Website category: movie
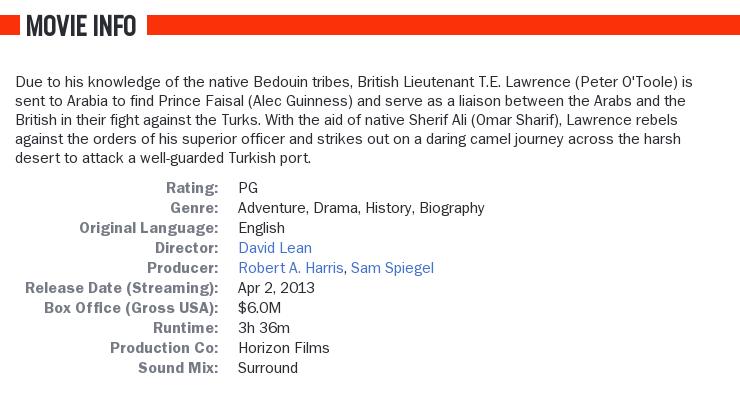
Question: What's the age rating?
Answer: PG

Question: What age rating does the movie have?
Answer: PG

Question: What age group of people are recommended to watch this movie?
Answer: PG

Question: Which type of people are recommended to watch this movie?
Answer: PG

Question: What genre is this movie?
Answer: adventure, drama, history, biography

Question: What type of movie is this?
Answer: adventure, drama, history, biography

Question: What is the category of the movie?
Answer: adventure, drama, history, biography

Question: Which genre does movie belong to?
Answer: adventure, drama, history, biography

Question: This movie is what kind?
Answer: adventure, drama, history, biography

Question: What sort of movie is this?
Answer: adventure, drama, history, biography

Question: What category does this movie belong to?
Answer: adventure, drama, history, biography

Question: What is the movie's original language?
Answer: English

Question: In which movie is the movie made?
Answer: English

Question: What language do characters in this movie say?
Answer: English

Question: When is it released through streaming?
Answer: Apr 2, 2013

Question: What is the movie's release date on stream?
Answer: Apr 2, 2013

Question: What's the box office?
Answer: $6.0M

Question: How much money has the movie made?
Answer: $6.0M

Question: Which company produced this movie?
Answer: Horizon Films

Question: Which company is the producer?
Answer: Horizon Films

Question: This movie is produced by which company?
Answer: Horizon Films

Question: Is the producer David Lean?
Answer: no

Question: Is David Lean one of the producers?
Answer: no

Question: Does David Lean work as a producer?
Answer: no

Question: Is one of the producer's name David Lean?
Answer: no

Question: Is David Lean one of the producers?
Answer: no

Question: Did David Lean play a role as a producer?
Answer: no

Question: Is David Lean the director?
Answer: yes

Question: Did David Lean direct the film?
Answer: yes

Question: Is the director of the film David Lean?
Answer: yes

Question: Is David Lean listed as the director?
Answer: yes

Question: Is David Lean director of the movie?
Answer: yes

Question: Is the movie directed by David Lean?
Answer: yes

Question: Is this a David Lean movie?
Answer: yes

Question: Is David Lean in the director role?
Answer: yes

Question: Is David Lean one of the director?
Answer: yes

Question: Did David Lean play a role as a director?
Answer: yes

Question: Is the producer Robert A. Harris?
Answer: yes

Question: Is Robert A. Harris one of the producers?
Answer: yes

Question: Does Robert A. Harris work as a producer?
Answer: yes

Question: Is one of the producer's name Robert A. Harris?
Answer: yes

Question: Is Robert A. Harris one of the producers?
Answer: yes

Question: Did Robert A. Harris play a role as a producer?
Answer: yes

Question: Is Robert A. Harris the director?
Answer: no

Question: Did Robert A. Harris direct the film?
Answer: no

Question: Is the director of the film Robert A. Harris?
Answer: no

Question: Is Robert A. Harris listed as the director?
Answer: no

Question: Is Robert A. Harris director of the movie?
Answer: no

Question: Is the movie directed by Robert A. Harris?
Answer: no

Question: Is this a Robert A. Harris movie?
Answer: no

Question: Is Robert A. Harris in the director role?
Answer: no

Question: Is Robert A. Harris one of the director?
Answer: no

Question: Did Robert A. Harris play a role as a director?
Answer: no

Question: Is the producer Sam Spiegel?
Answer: yes

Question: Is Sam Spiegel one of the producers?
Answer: yes

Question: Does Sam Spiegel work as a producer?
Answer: yes

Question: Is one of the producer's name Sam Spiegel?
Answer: yes

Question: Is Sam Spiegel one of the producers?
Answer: yes

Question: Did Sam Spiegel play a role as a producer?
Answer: yes

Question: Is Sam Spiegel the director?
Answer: no

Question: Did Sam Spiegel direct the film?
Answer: no

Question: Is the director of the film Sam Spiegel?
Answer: no

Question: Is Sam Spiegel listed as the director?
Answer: no

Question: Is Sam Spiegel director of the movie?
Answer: no